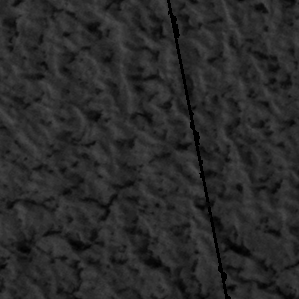
Label: frost